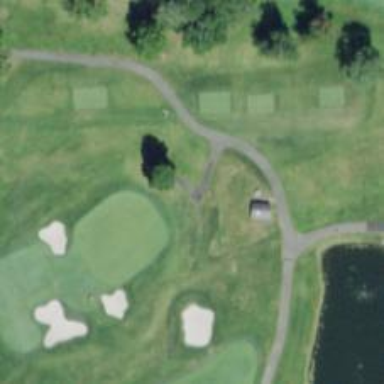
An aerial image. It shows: Path for both roads and golfers.